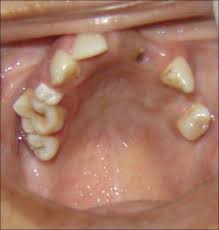
Condition: hypodontia